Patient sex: F
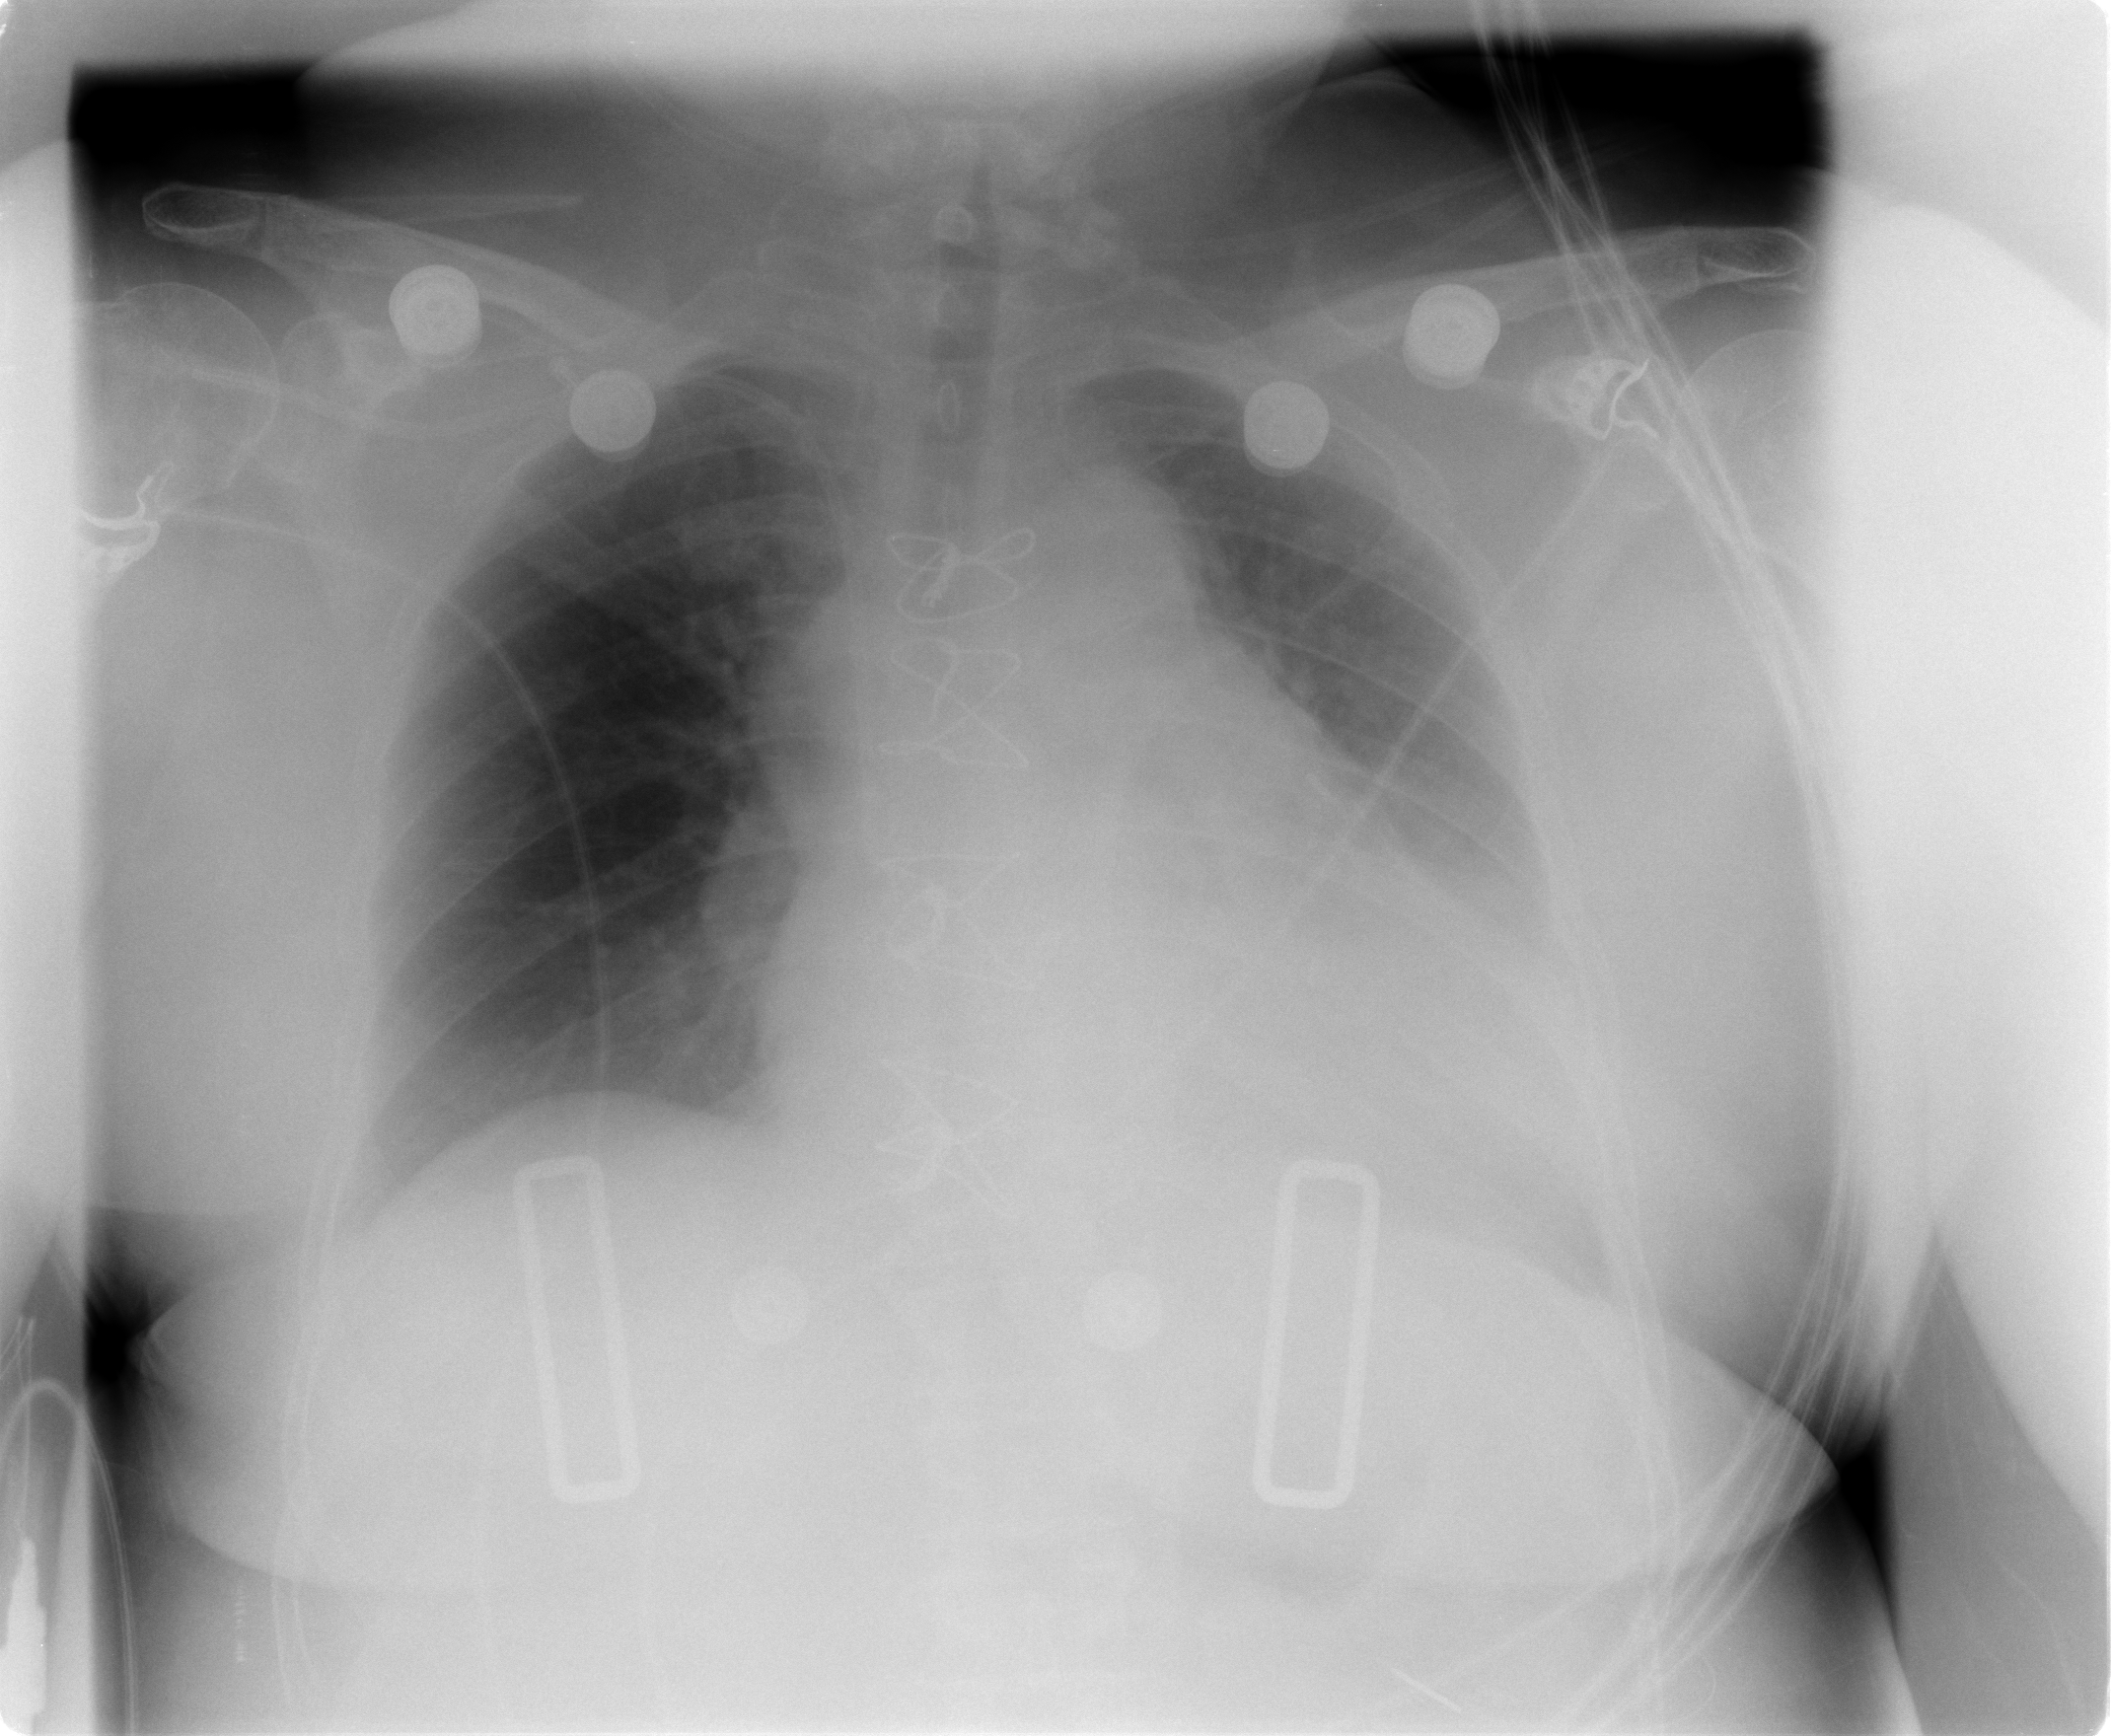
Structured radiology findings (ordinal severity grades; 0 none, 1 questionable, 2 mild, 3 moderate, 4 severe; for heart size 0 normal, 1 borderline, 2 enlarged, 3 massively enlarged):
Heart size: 0
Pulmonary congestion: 0
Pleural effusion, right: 0
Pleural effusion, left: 3
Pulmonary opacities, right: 0
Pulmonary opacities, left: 0
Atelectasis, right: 0
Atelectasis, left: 3